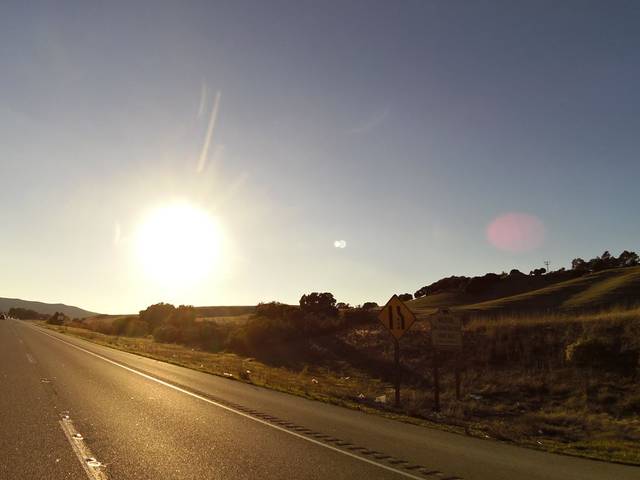
Region: United States
Coordinates: 36.869, -121.573